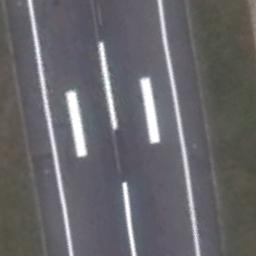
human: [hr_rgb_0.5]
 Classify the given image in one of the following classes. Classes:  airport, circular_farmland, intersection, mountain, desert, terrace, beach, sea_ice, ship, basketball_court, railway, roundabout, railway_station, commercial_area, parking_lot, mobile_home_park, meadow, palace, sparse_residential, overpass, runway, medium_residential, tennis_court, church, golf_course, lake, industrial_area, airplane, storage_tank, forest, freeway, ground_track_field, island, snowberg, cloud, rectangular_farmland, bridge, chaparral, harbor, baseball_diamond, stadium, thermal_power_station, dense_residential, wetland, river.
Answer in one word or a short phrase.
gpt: runway